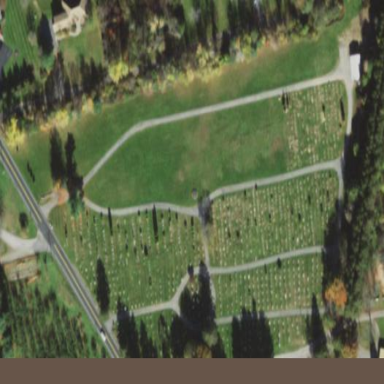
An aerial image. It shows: Cemetery.